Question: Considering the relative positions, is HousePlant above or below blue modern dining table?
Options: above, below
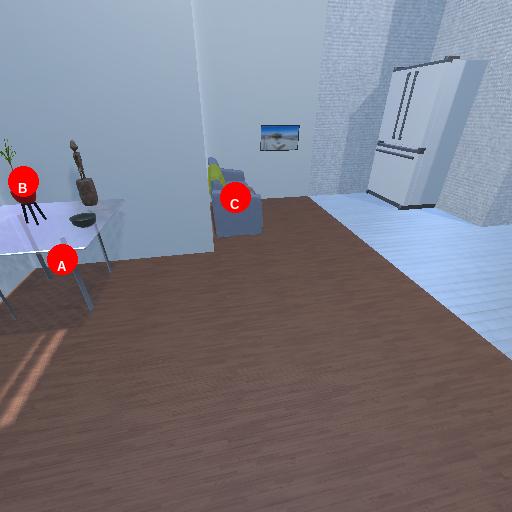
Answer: above